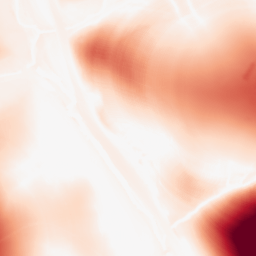
Category: morphological
Decomposition family: tophat
Decomposition parameters: size: 100
mode: white
Upsampling method: quartic
Upsampling parameters: scale: 8
Upsampling scale: 8